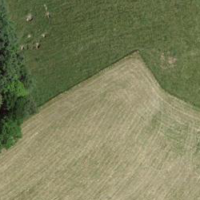
EUNIS habitat code: 52
Species observed at this site:
Pernis apivorus